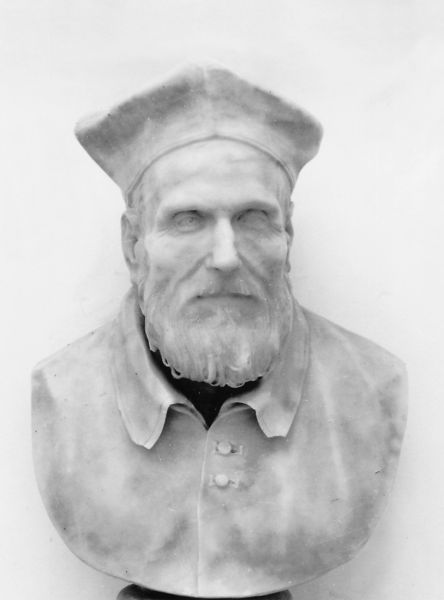
Titel: Büste des Heiligen Filippo Neri
Künstler: Andrea Bolgi
Standort: Rom, Casa dei Padri Oratoriani alla Vallicella (EU - I - Latium)
Schlagwörter: kopf, mann, schatten, weiß, grau, hut, licht, marmor, mund, nase, ohr, stirn, alt, bart, hemd, kappe, mütze, augen, falten, gesicht, kragen, mensch, stein, vollbart, herr, geistlicher, haare, mantel, lippen, ohren, schultern, skulptur, kopfbedeckung, wangen, russland, cleric, hat, collar, old, ernst, büste, knöpfe, foto, philosoph, man, gelehrter, oberlippenbart, orh, coat, buttons, sculpture, marble, monk, bärtiger, nasenbär, bilck, marmaor, alabasta, nepomuk, tiefliegend, bartträger, johannes nepomuk, quademarmor, barat